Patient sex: M
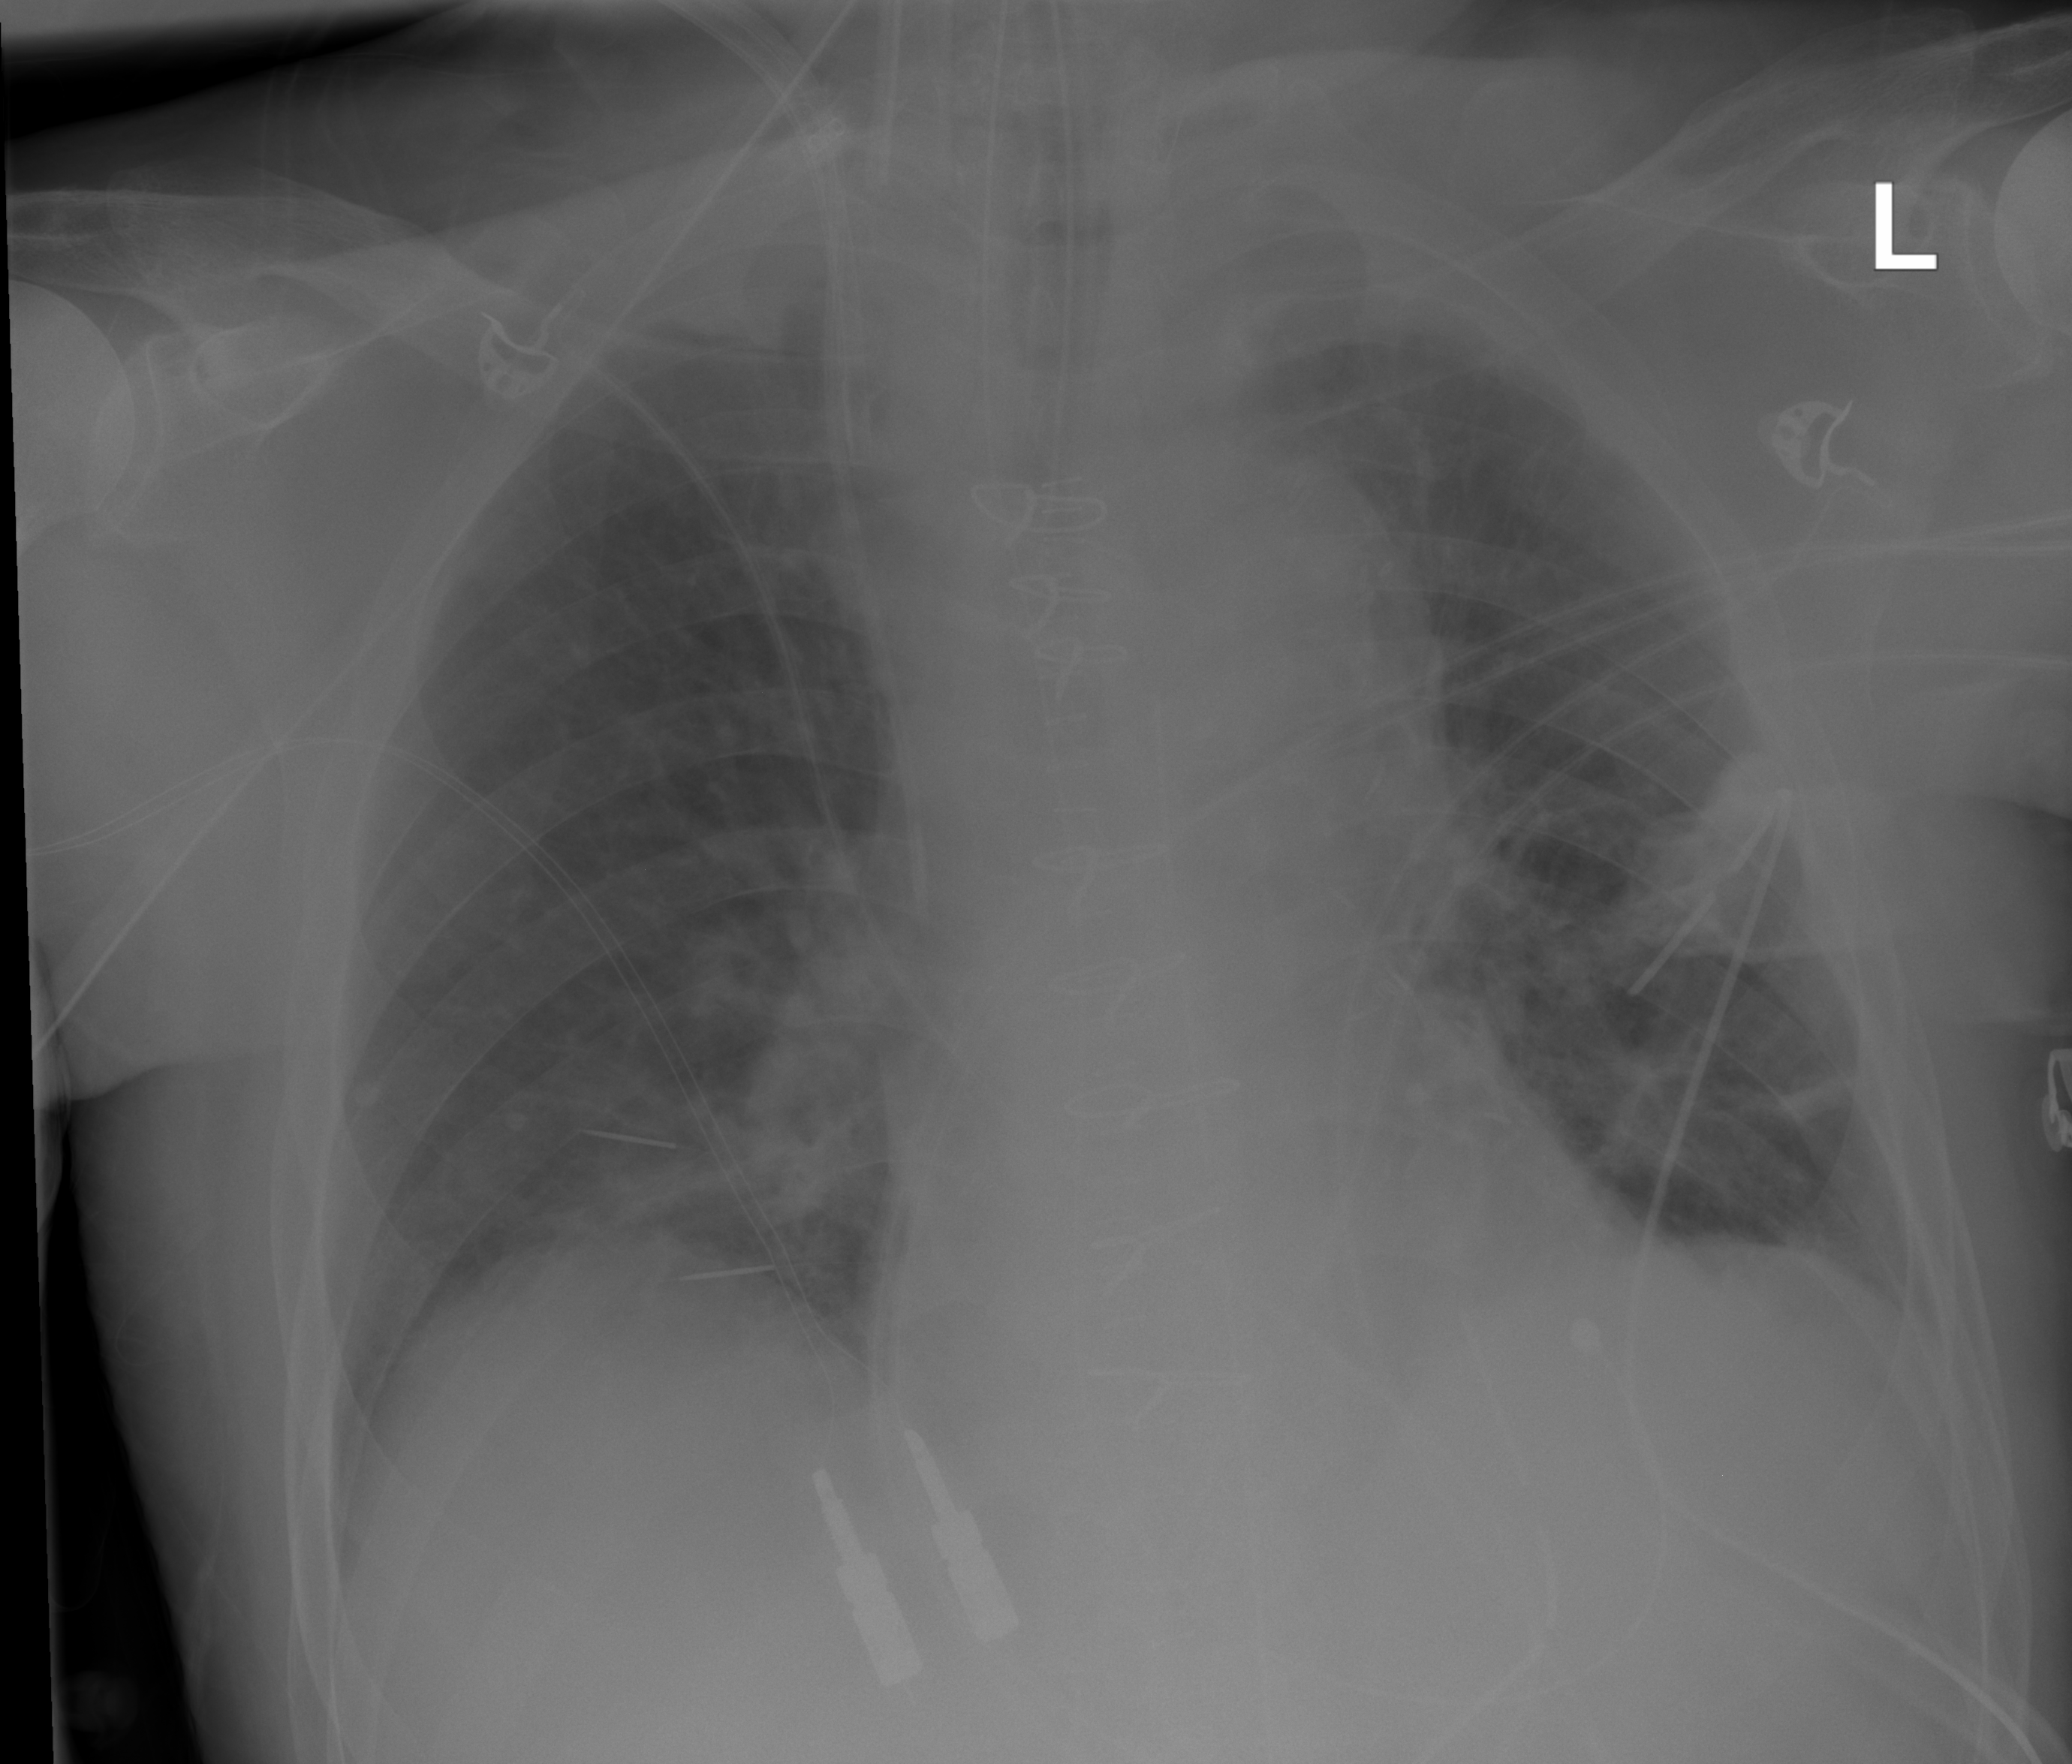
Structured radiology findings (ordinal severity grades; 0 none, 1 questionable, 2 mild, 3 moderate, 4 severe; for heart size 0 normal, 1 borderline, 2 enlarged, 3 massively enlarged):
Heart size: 0
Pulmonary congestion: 0
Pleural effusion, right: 0
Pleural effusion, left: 0
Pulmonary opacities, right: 0
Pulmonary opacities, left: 0
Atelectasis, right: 0
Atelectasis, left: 2